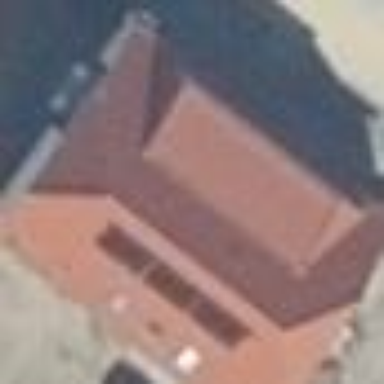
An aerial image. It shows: Building.